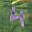
Label: 4